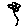
Label: flower